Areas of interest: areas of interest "Prosperous Splendor City H Area"
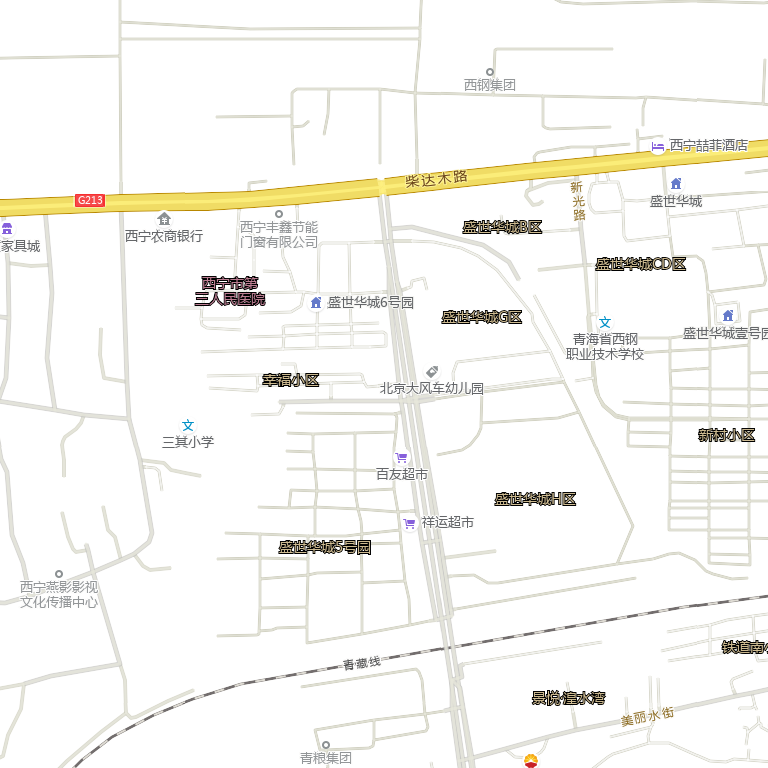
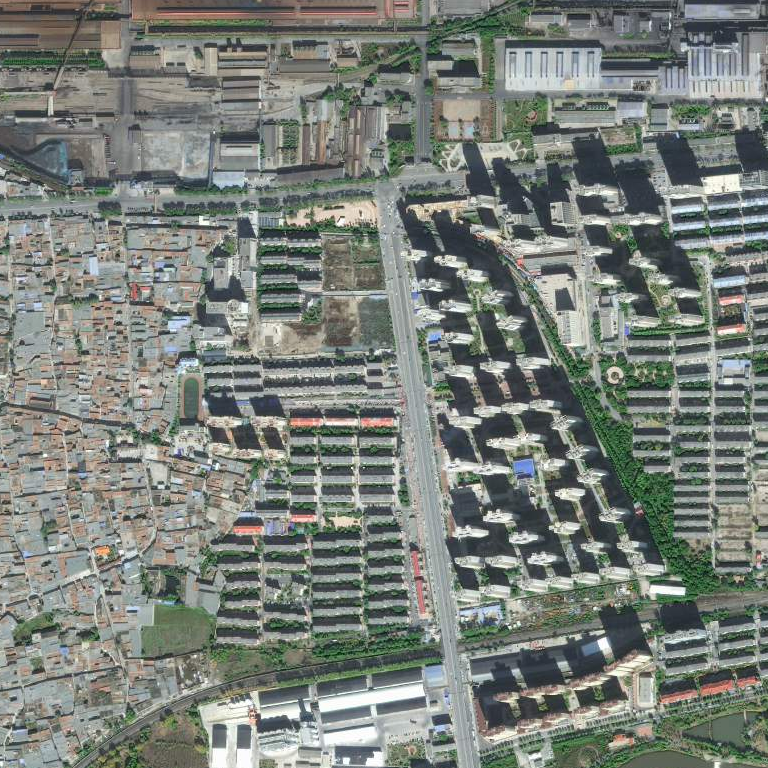